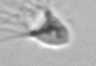
Label: Balanion